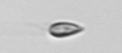
Label: Cryptophyta